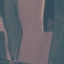
Land use / land cover class: AnnualCrop